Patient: sex F, age 56
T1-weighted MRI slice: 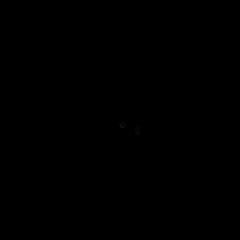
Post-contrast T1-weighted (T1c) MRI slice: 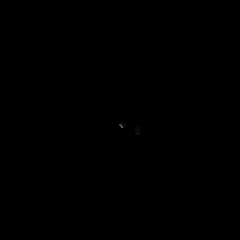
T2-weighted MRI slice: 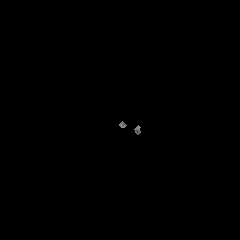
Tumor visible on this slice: no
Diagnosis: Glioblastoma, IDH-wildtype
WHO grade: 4